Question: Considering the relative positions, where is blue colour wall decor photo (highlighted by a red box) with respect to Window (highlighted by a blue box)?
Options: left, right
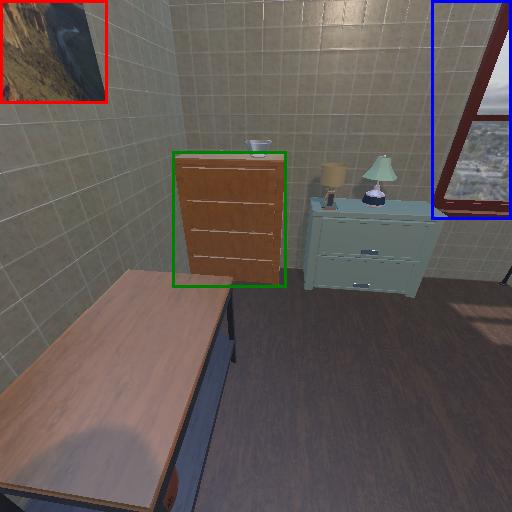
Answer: left